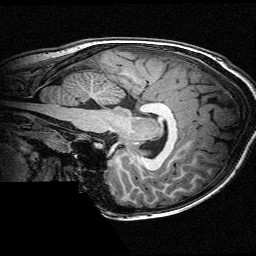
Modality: T1w
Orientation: sagittal
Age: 11
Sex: male
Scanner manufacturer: siemens
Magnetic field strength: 3 T
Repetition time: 2.3 s
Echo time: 0.00336 s